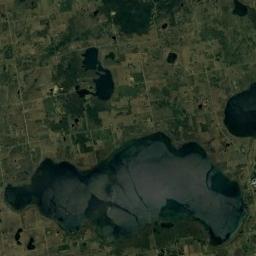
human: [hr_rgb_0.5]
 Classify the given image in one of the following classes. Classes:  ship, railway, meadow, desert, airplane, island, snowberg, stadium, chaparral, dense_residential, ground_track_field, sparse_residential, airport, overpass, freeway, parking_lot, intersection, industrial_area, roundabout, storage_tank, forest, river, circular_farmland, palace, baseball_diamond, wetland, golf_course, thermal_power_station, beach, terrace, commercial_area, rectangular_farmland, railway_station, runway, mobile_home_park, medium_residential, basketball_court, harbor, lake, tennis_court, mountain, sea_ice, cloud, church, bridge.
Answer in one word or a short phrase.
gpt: lake